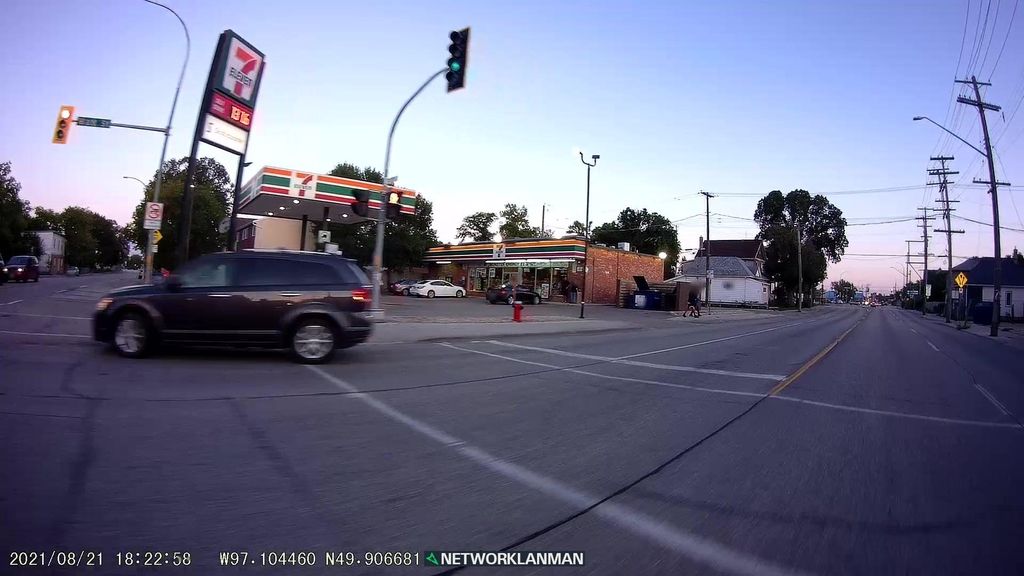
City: winnipeg